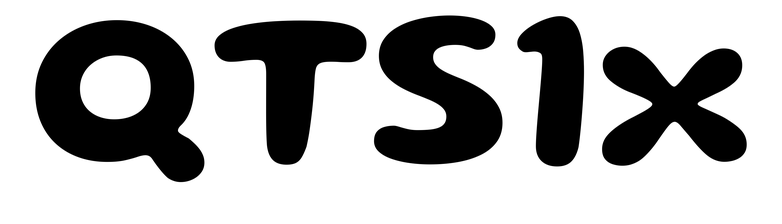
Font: Gluten_SemiBold